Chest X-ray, PA view. Patient: 56 years old, sex F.
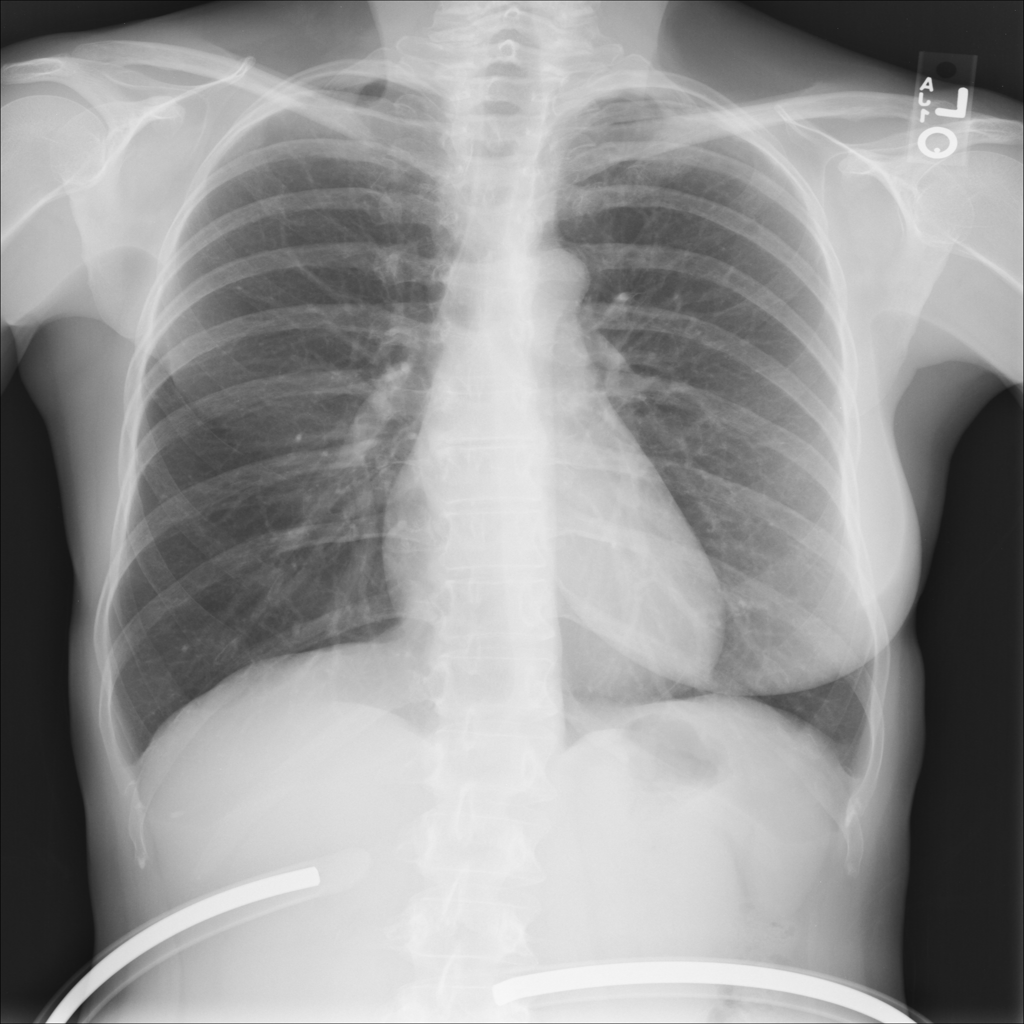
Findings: No Finding